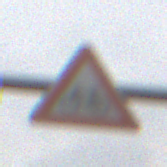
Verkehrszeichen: RadverkehrRechts
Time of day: MorningAfternoon
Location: Outdoor (Nature)
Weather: Overcast
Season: NotSpecified
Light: Natural